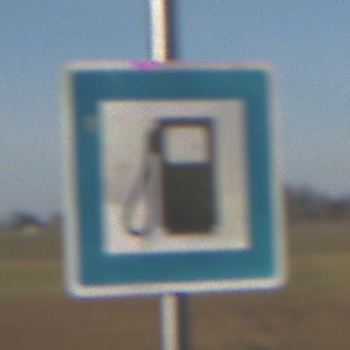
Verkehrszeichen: Tankstelle
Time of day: MorningAfternoon
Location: Outdoor (Nature)
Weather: Clear
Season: Winter
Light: Natural